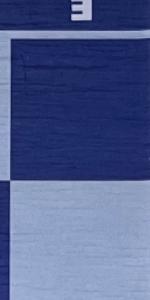
Label: Empty